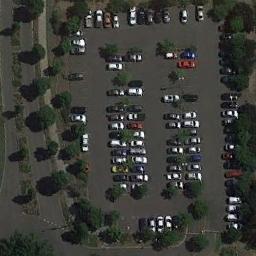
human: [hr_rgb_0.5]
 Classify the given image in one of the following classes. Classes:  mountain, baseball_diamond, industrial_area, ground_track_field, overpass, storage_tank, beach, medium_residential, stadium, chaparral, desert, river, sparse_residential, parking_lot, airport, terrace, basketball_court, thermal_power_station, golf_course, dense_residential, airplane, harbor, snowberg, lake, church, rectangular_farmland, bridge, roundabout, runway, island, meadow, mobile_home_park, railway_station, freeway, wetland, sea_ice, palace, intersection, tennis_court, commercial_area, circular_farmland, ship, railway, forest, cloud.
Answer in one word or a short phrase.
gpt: parking_lot